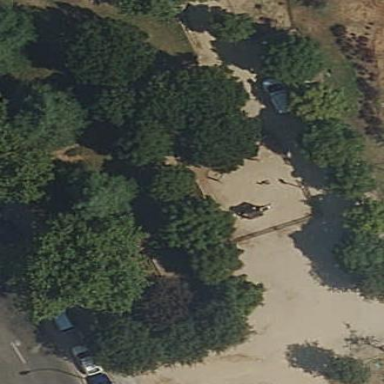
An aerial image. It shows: Playground area for leisure activities on the land.